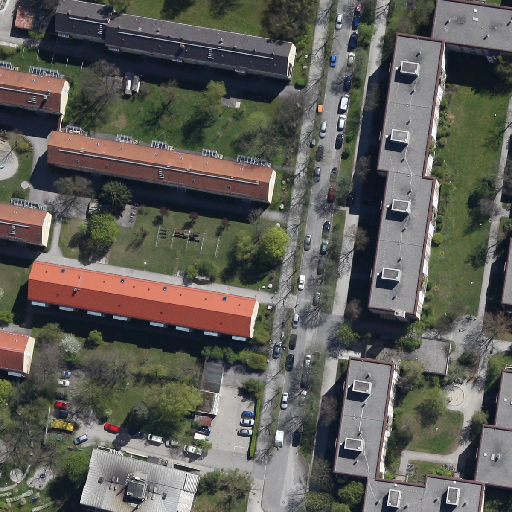
Referring expression: van